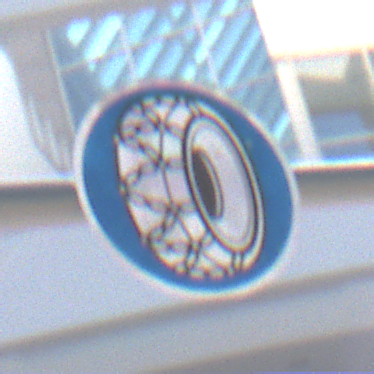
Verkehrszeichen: SchneekettenVorgeschrieben
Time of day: MorningAfternoon
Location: Outdoor (Urban)
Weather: Clear
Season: NotSpecified
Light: Natural